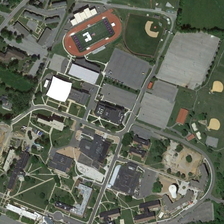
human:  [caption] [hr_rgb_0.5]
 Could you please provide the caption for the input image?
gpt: there are buildings, playground, trees, grassland and roads .

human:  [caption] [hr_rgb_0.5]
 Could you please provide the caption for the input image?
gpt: there are buildings, playground, trees, grassland and roads .

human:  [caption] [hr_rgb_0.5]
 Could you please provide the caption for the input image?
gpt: it is green grassland and trees, gray roads, red runway and black buildings .

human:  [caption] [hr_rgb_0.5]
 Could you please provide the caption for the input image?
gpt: it is green grassland and trees, gray roads, red runway and black buildings .

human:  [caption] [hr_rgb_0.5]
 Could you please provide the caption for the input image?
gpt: there are buildings, playground, trees, grassland and roads .